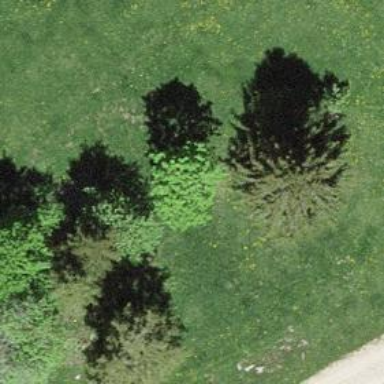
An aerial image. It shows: Beautiful woodland area.